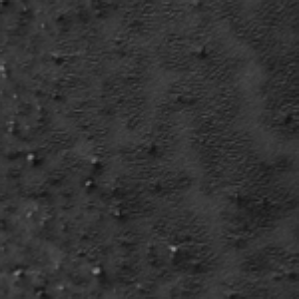
Label: frost